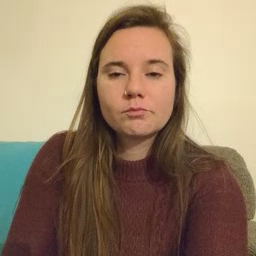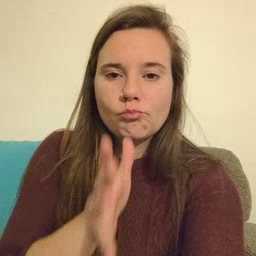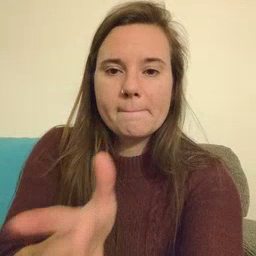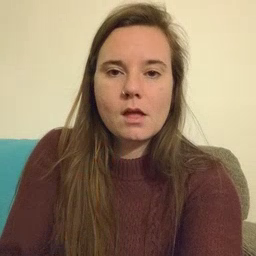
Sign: grandma